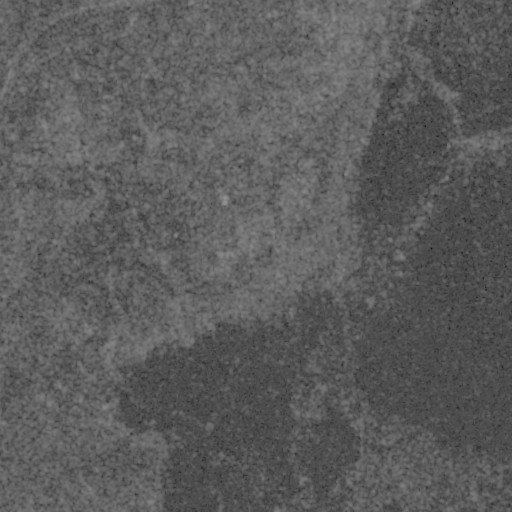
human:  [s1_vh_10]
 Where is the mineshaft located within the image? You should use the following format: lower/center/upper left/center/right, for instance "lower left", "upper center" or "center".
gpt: The mineshaft is located in the center of the image.
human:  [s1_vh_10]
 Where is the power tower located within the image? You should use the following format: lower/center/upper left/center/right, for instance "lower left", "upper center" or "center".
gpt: The power tower is located in the right of the image.
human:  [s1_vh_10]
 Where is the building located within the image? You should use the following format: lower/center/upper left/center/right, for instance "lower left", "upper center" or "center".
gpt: The building is located in the center of the image.
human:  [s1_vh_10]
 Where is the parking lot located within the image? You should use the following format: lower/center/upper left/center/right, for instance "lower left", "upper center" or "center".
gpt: There is no parking lot in the image.

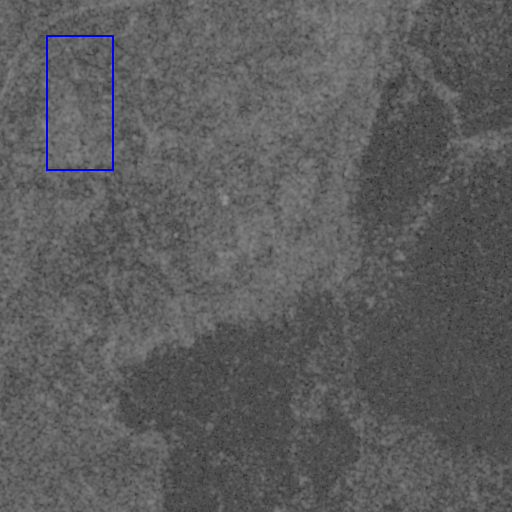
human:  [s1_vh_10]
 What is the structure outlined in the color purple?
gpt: There is no purple outline.
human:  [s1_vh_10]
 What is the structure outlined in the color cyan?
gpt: There is no structure outlined in cyan.